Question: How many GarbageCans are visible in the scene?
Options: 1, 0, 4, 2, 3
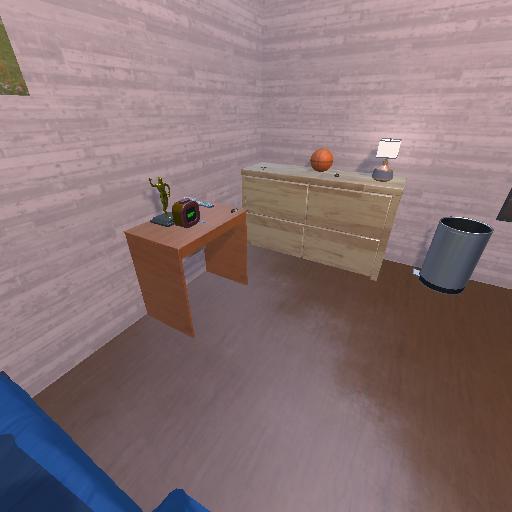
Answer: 1